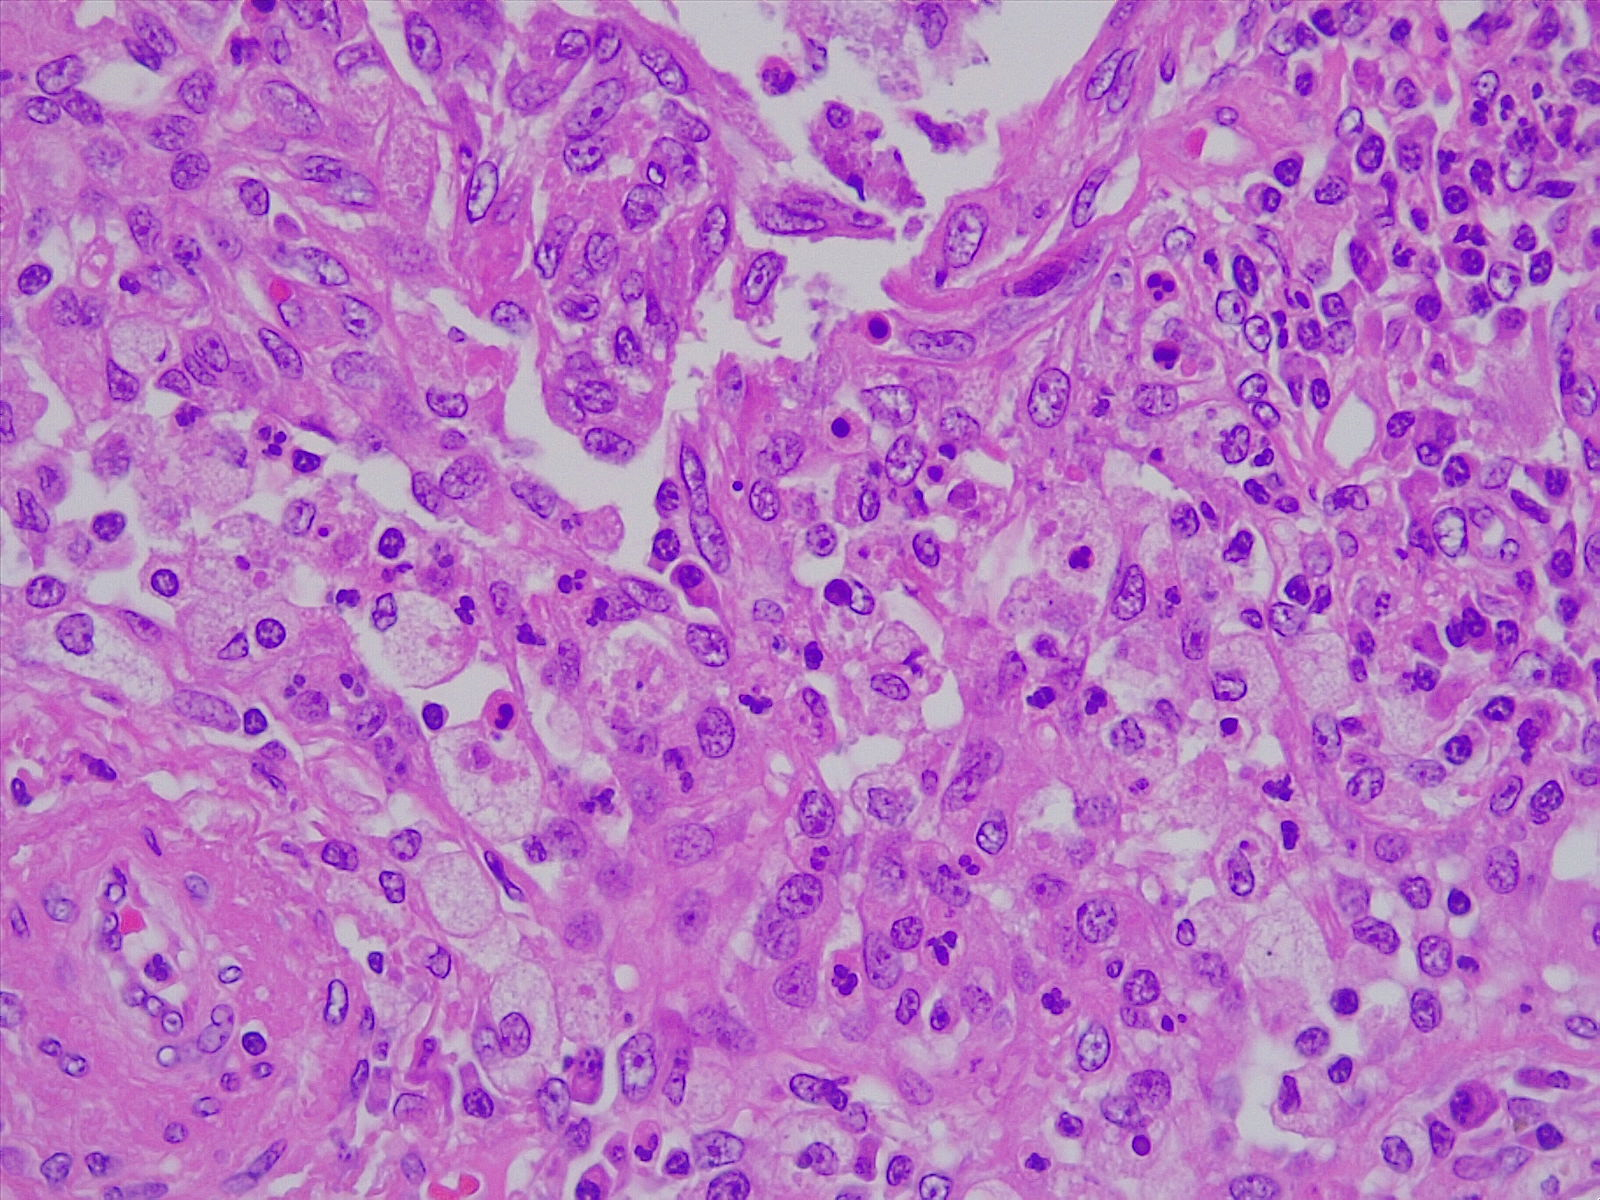
Label: normal lung tissue